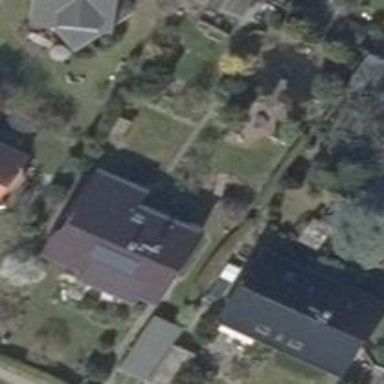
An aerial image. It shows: Simple and straightforward house.